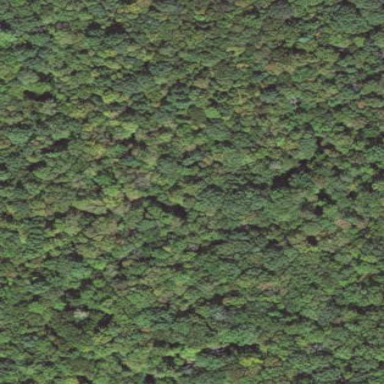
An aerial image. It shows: Mixed woodland area with various types of leaves.